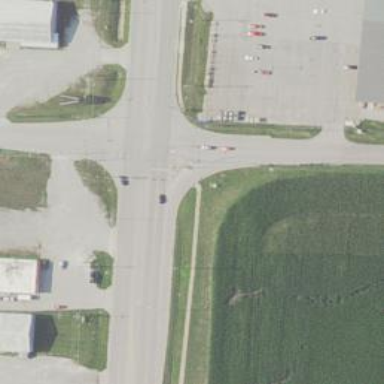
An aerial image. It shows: Crossing with marked lines on the road.